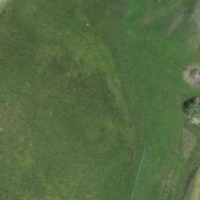
EUNIS habitat code: 52
Species observed at this site:
Alopecurus pratensis
Nasturtium officinale
Veronica anagallis-aquatica
Phragmites australis